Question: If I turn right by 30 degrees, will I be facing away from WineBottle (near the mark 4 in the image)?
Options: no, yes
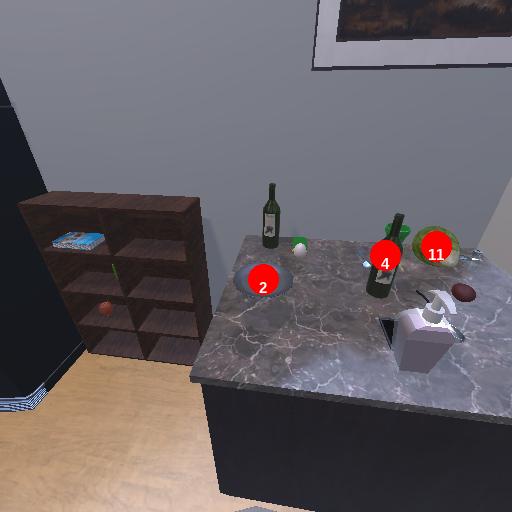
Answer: no